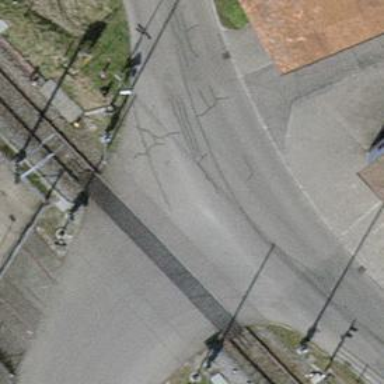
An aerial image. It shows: Level crossing with double half barrier.